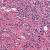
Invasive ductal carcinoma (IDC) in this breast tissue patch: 1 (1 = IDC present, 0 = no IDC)